Question: I'm writing a small program that lets the user enter a keyword. The program then searches through a database table and finds all records (using LINQ) that match the user's search criteria.
The resulting records that are returned will be displayed on the screen as images (much like Googles image search page). The user will then be able to click on any of the returned images and be taken to a page with more detail about that image.
My question is, what is the best control to use to display the images that result from the user's initial search? This is an ASP.Net program. Would it be better to show the images in a gridview? Or a listview? Or build a table and fill each cell with an image button? I've never done this before so I'm basically just wondering how to present the data.
I'm not looking for code but I'd love to hear how you'd handle this.
Thanks!
EDIT:
I should add that all the images are the same size and I'm thinking that I'd return all images and let the user scroll down the page. Realistically, I don't think there would ever be more than 50 images for the user to choose from. I'm envisioning having five images on each row of results returned, like the below image:

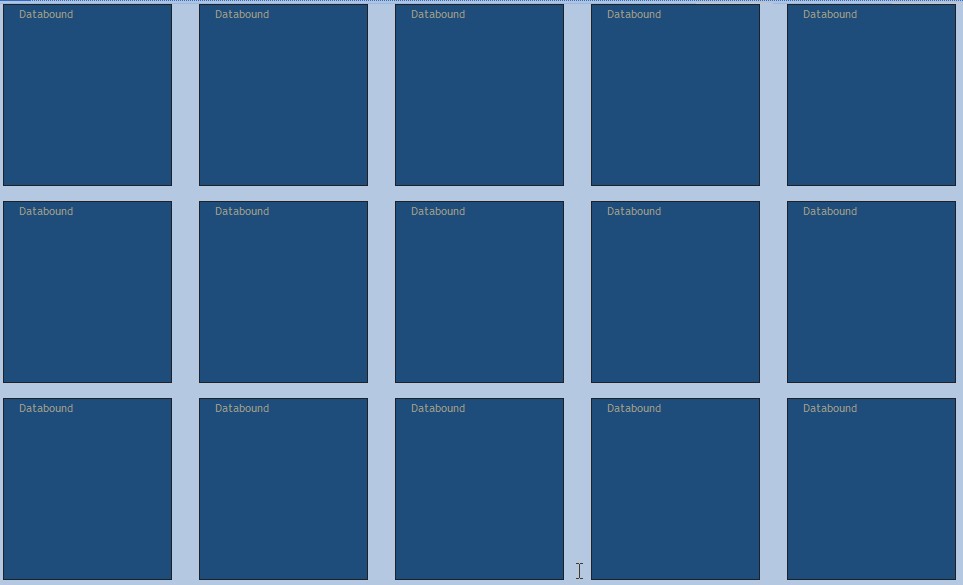
Answer: I've always been a fan of keeping things simple by using a Repeater where I can. You'll have more control over how things will look writing for own HTML.
Since you're using images, and I assume they will be in different sizes, I'd make the Itemtemplate contain a div with an anchor and img inside of it. Slap a max width onto the images and hide the overflow on the div so the images don't look scrunched.
Just set the datasource property of what's returned from the filter, call a databind() and you're good to go.
That's how I'd approach this situation. I too am interested in hearing from others for comparison.